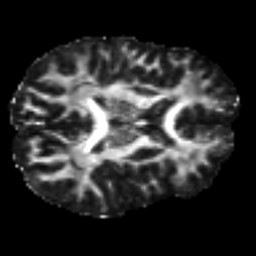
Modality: FA
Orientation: axial
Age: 22
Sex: male
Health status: healthy
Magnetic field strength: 3 T
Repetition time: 8.4 s
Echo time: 0.0926 s